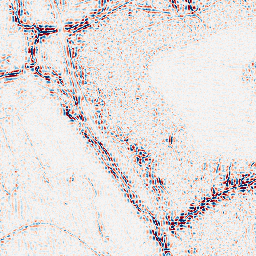
Category: wavelet
Decomposition family: wavelet_dwt
Decomposition parameters: wavelet: db8
level: 2
Upsampling method: quadratic
Upsampling parameters: scale: 4
Upsampling scale: 4